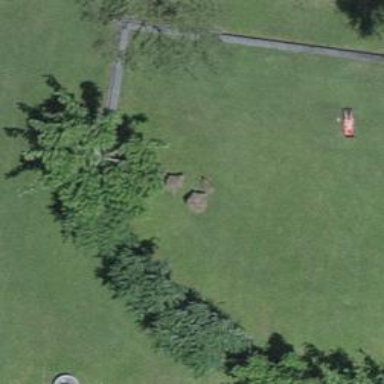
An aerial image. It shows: Bench.